問題: 一辺の長さが6㎝の正三角形ABCがあります。辺AB上にBD=3㎝たる点Dをとり、辺BC上にBE=2㎝たる点Eをとり、三角形ABCの内部に三角形DEFが正三角形となるような点Fをとります。三角形DEFの面積が14㎠のとき、三角形AFCの面積は何㎠ですか？
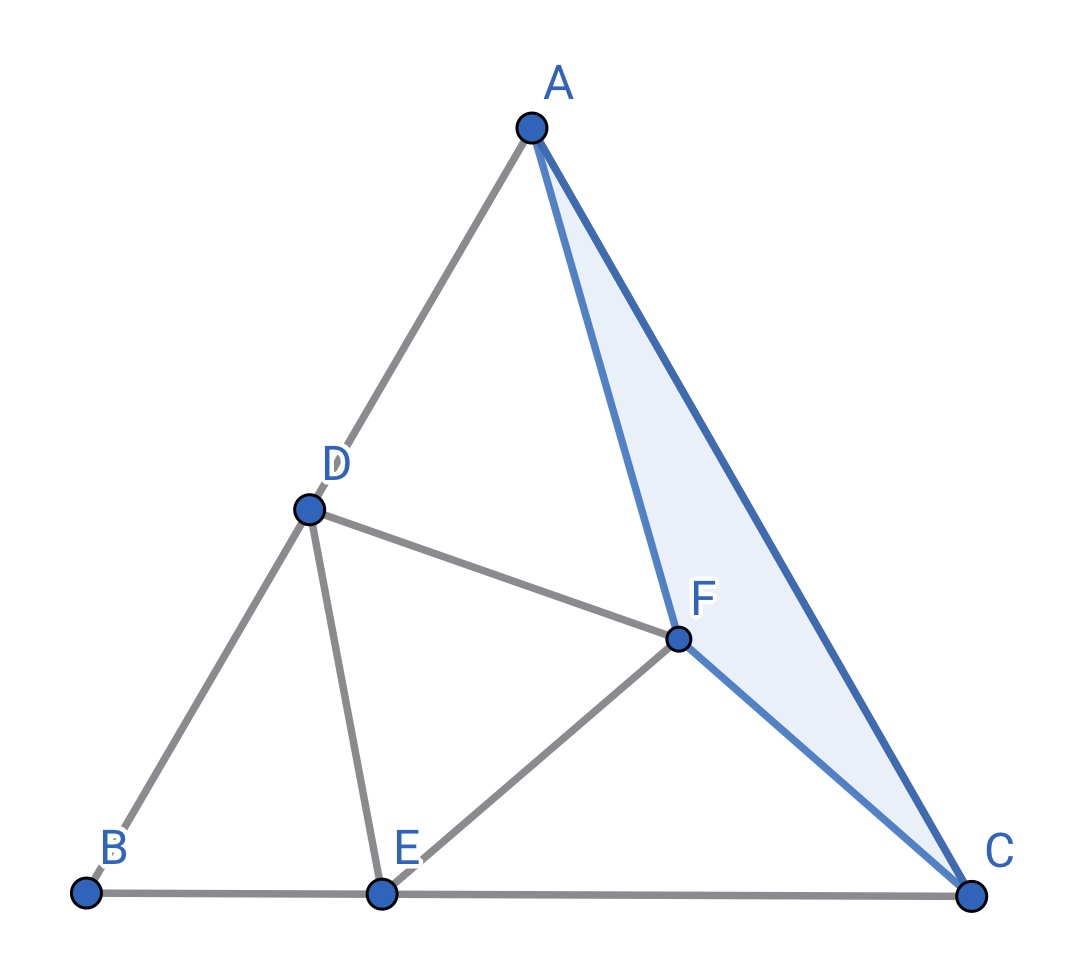
解答: 点Fを通り辺ACと平行な直線をmとし、mと辺AB、mと辺BCの交点をそれぞれ点X、点Yとします。このとき、三角形BDEと三角形XFDと三角形YEFは合同です。よって、三角形BXYの面積は50㎠、四角形ACYXの面積は22㎠であるとわかり、求める面積は12㎠です。
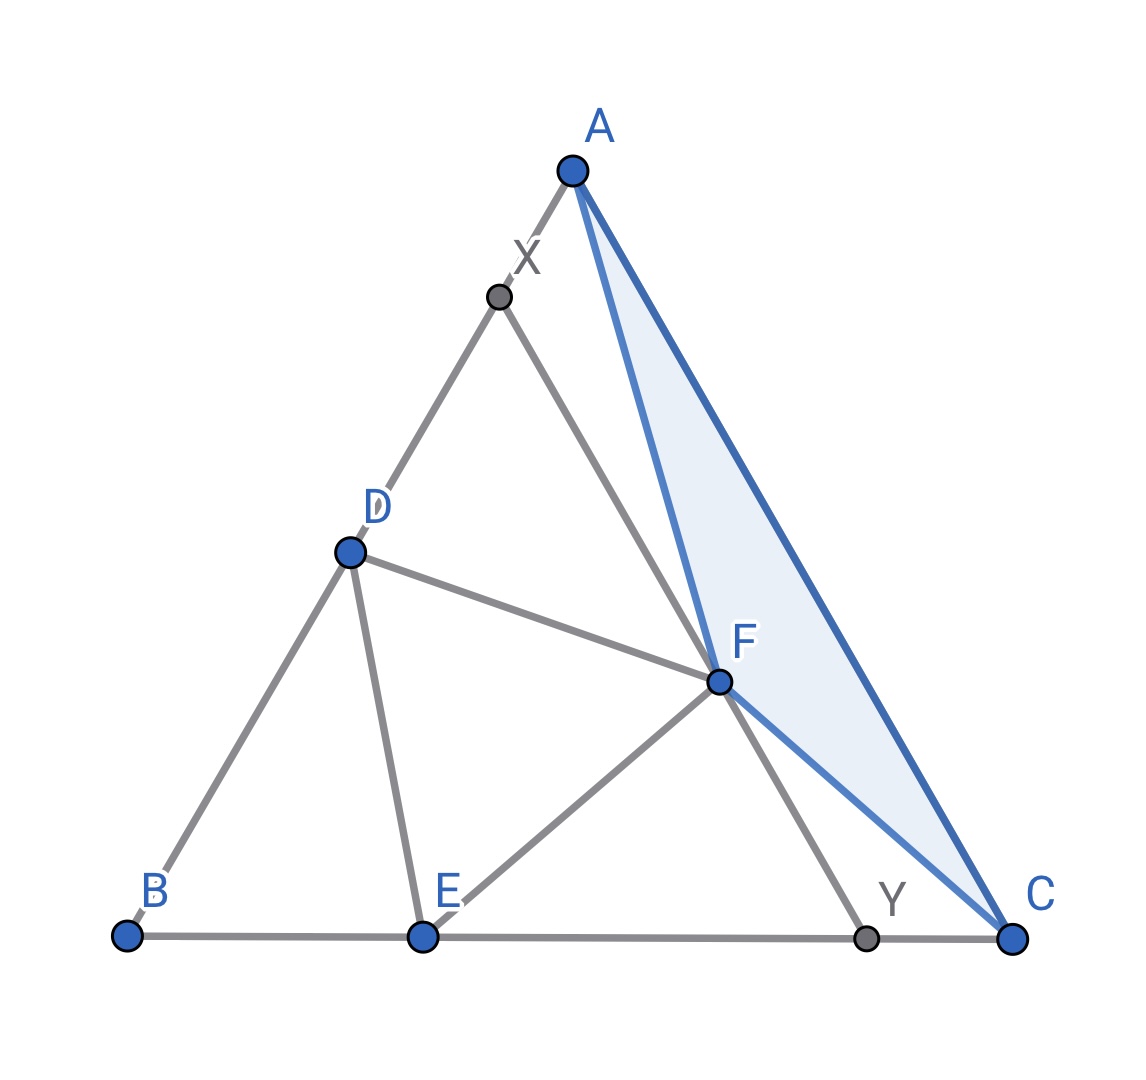
答え: 12㎠
タグ: 合同